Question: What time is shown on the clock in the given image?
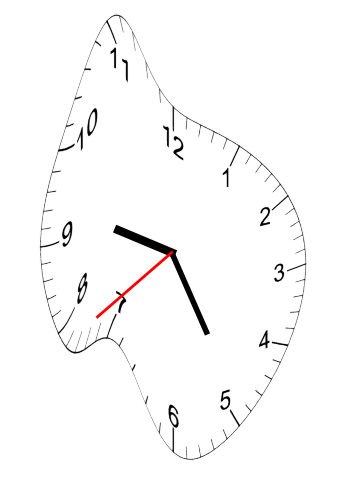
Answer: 09:24:38